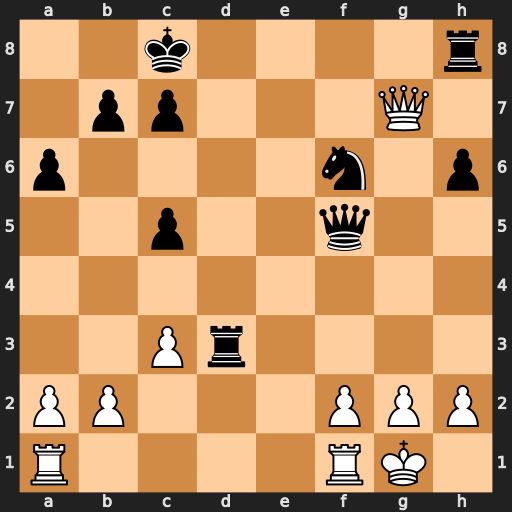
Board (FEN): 2k4r/1pp3Q1/p4n1p/2p2q2/8/2Pr4/PP3PPP/R4RK1
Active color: w
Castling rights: -
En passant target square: -
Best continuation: Qxh8+ Rd8 Qxh6